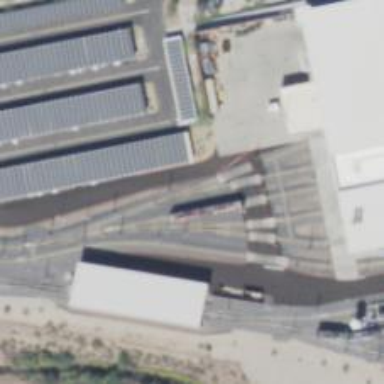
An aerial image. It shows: Light rail yard with electrified contact lines.